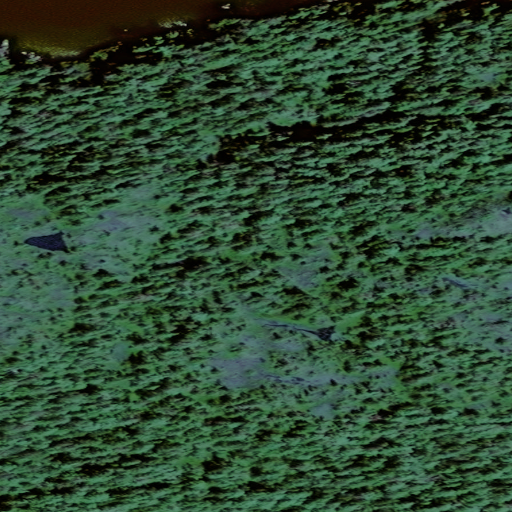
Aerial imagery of island in Alaska named Bettles Island containing only unknown